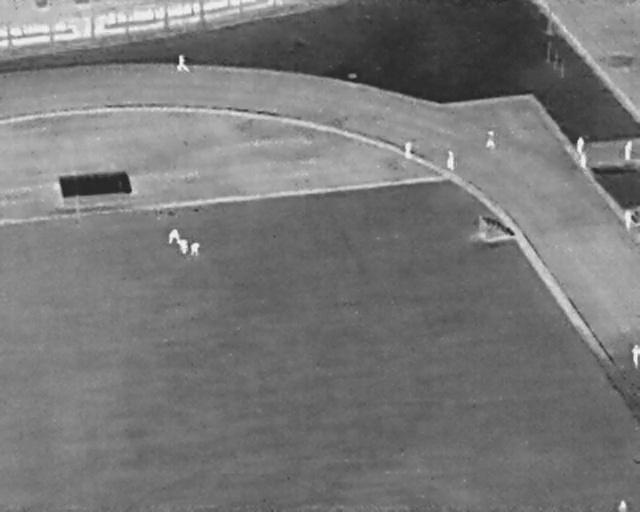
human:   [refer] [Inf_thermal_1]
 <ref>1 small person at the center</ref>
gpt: <box>[[29, 47, 31, 49, 2]]</box>

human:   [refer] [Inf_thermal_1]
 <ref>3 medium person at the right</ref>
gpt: <box>[[97, 68, 101, 70, 2], [96, 42, 100, 43, 2], [68, 30, 71, 32, 2]]</box>

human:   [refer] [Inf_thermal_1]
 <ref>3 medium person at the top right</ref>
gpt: <box>[[96, 28, 99, 30, 2], [89, 27, 91, 29, 2], [75, 26, 78, 28, 2]]</box>

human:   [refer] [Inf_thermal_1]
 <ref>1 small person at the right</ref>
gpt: <box>[[89, 30, 92, 32, 2]]</box>

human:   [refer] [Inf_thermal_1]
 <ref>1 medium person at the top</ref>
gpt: <box>[[62, 28, 65, 30, 2]]</box>

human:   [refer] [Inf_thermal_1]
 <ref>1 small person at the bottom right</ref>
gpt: <box>[[96, 97, 98, 99, 2]]</box>